Question: Count the number of objects in the diagram.
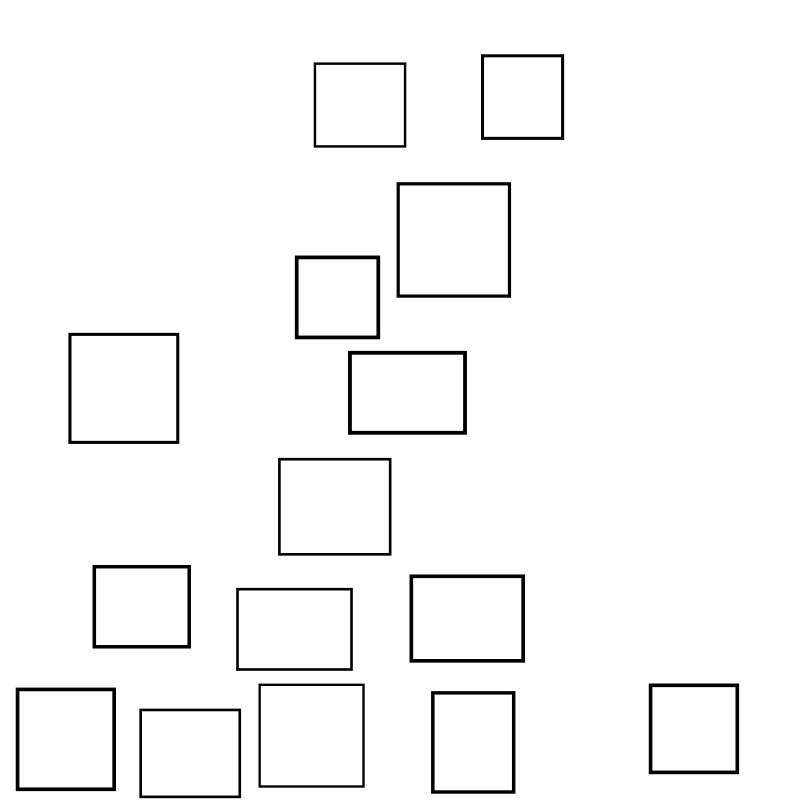
Answer: 15